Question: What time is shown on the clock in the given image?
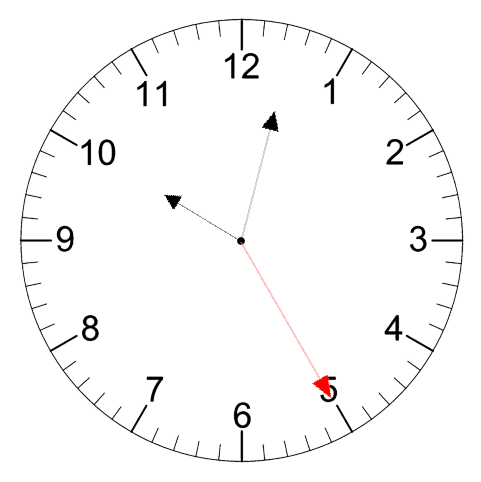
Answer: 10:02:25